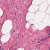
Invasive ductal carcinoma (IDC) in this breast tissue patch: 0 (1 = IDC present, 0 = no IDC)